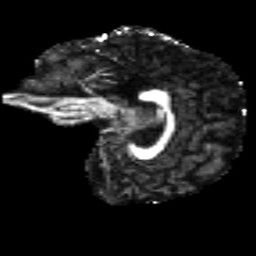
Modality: FA
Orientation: sagittal
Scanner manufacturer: siemens
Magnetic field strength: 3 T
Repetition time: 4.16 s
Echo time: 0.0806 s